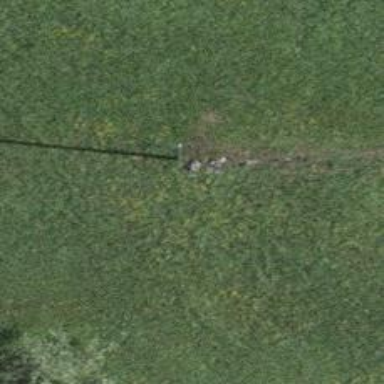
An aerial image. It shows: Minor power line.